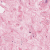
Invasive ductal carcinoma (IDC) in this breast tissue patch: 0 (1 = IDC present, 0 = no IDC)